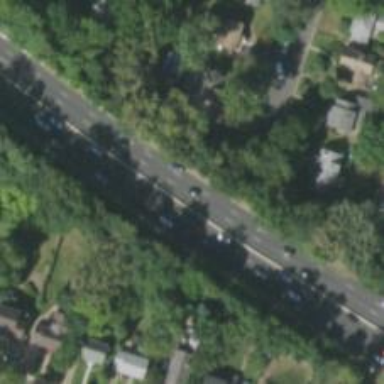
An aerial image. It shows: Urban freeway/expressway classified as trunk highway.